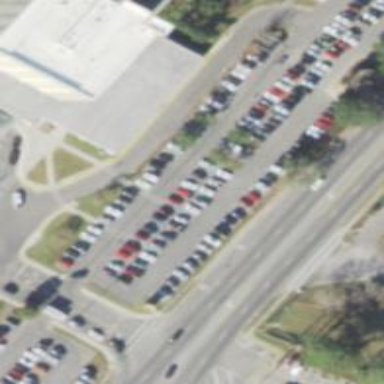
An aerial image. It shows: Parking space is available.